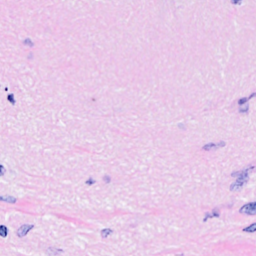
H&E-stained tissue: Breast